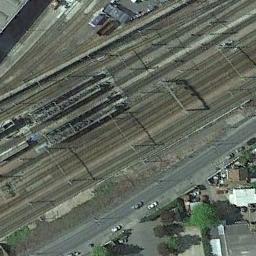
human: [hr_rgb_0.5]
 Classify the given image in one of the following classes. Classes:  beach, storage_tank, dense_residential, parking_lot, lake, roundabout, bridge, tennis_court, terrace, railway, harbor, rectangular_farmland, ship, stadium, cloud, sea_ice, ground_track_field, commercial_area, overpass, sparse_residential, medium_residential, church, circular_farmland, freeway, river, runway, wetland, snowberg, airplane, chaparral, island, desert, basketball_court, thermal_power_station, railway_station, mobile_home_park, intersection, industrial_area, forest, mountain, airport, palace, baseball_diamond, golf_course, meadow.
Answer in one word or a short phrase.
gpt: railway